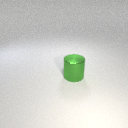
large green metal cylinder